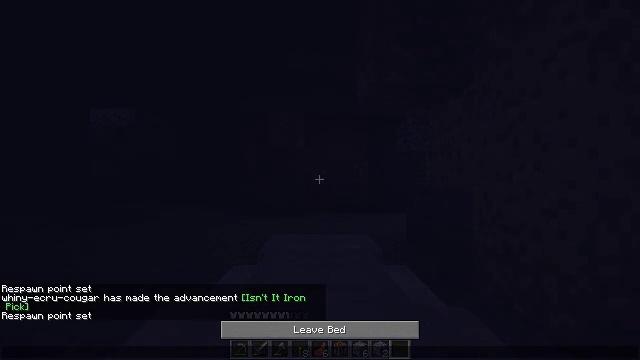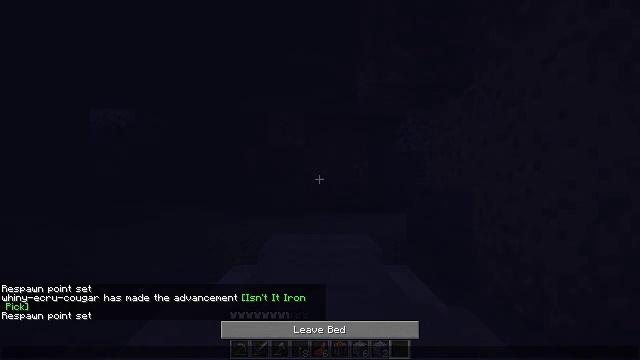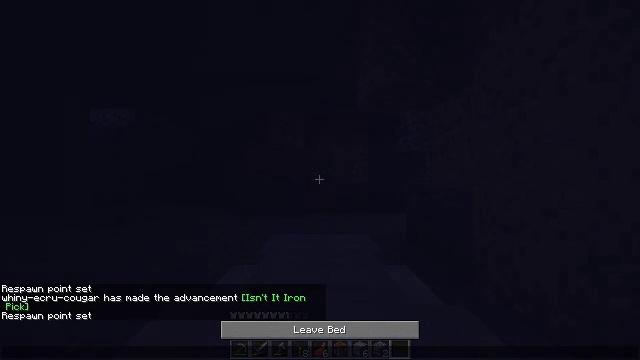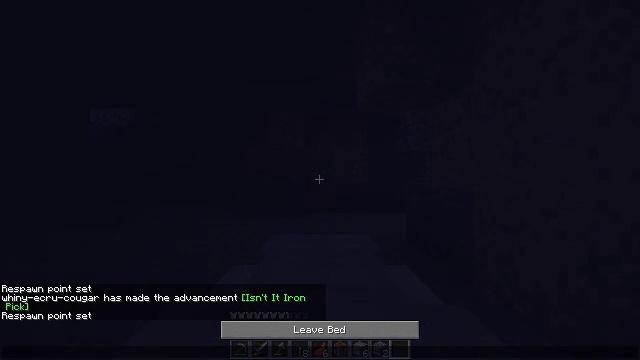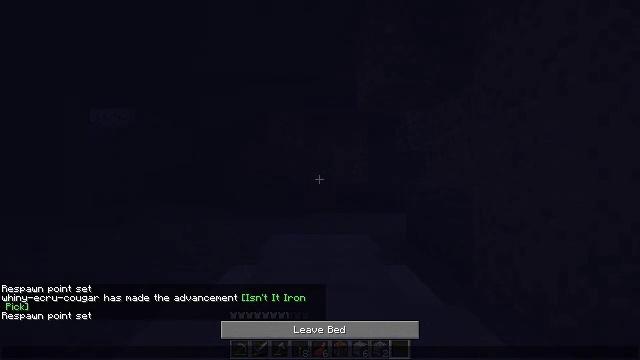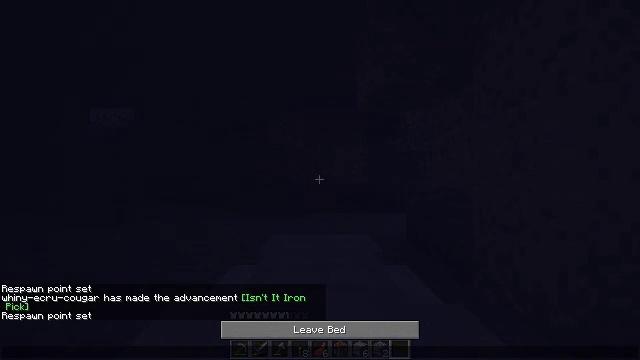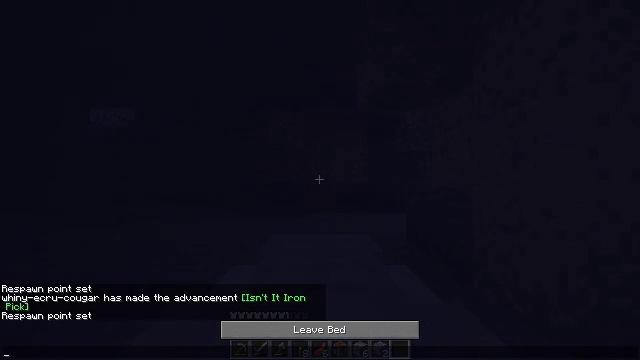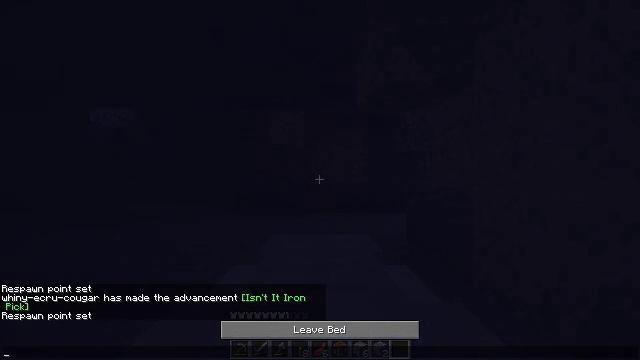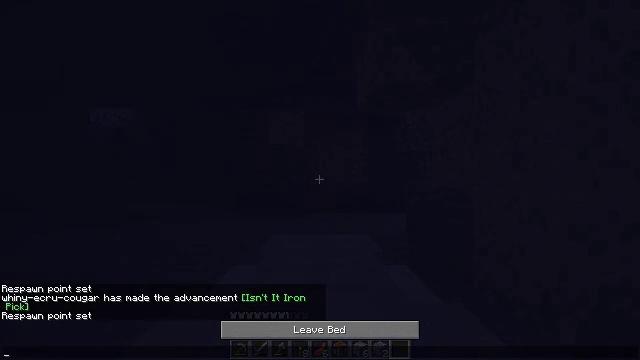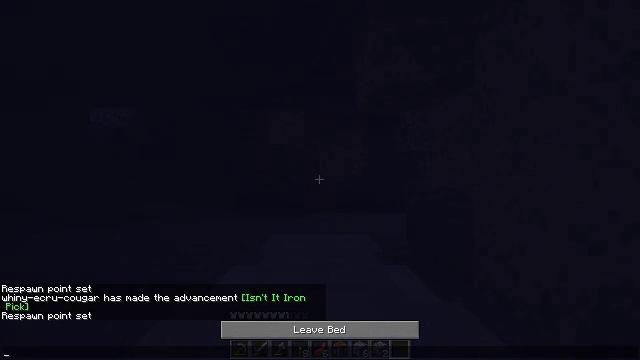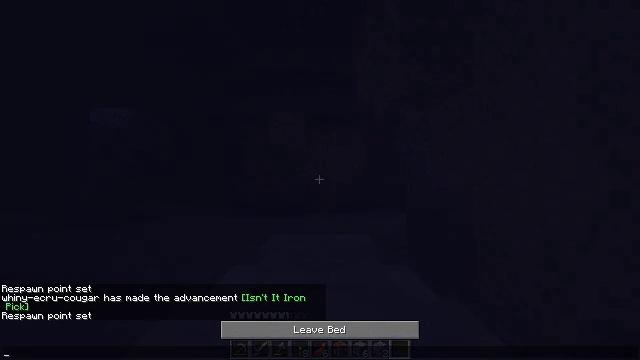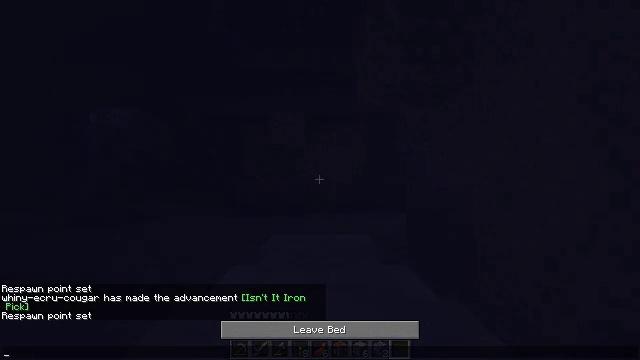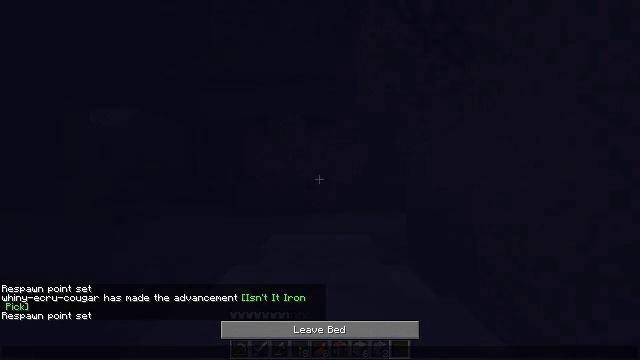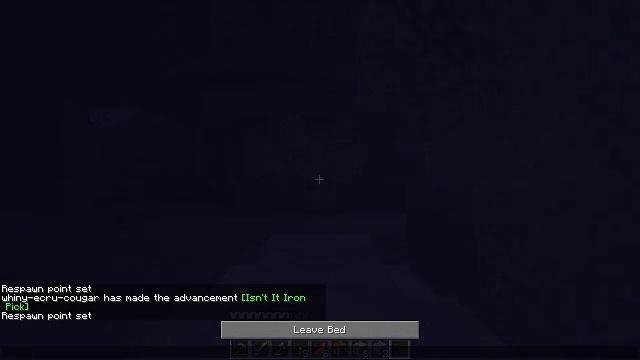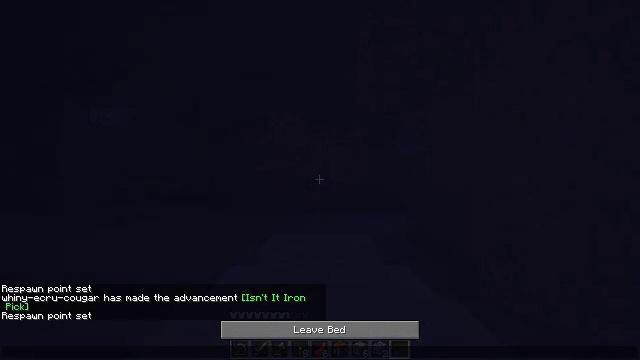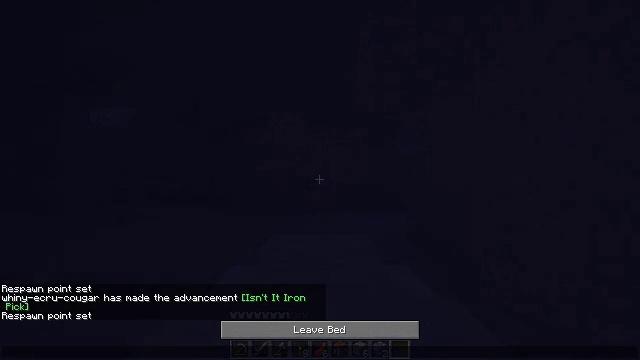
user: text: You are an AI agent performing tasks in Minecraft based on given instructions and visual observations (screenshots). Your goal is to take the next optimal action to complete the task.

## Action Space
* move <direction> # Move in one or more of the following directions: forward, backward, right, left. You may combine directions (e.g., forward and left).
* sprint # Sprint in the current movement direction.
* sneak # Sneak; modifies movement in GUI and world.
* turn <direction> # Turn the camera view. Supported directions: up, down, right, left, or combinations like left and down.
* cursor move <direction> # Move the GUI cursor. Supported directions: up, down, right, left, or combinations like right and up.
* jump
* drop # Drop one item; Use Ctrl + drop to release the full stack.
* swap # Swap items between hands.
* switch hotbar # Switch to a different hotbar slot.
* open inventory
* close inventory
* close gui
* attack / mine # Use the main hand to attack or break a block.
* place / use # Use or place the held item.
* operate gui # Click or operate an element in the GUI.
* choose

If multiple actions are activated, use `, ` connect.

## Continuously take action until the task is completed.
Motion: motion action
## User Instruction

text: Mine the white bed.
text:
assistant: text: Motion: no_op
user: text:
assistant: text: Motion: no_op
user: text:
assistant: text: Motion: no_op
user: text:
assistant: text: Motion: no_op
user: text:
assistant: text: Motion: no_op
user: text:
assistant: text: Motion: no_op
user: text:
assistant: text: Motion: no_op
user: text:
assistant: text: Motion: no_op
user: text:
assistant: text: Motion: no_op
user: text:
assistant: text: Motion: no_op
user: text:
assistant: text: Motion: no_op
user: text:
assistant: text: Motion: no_op
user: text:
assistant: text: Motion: no_op
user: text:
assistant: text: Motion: no_op
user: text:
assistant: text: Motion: no_op
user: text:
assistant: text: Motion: no_op
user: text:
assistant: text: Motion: no_op
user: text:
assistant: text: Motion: no_op
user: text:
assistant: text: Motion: no_op
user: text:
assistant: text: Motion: no_op
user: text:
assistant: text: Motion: no_op
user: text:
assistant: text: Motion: no_op
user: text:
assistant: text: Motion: no_op
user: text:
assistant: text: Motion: close gui
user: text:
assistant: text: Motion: no_op
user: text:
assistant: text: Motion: no_op
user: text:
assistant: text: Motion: no_op
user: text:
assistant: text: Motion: no_op
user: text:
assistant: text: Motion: no_op
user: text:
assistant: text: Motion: no_op